Question:
I don't know why action bar and title is two-line.
Please help me make that on the same 1-line.
Source code is below:
'''
@Override
protected void onCreate(Bundle savedInstanceState) {
super.onCreate(savedInstanceState);
setContentView(R.layout.main_activity);
mPagerAdapter = new MyPagerAdapter(getSupportFragmentManager());
final ActionBar actionBar = getActionBar();
actionBar.setHomeButtonEnabled(false);
actionBar.setNavigationMode(ActionBar.NAVIGATION_MODE_TABS);
mViewPager = (ViewPager) findViewById(R.id.pager);
mViewPager.setAdapter(mPagerAdapter);
mViewPager.setOnPageChangeListener(new ViewPager.SimpleOnPageChangeListener() {
@Override
public void onPageSelected(int position) {
actionBar.setSelectedNavigationItem(position);
}
});
for (int i = 0; i < mPagerAdapter.getCount(); i++)
actionBar.addTab(actionBar.newTab().setText(mPagerAdapter.getPageTitle(i)).setTabListener(this));
}
'''
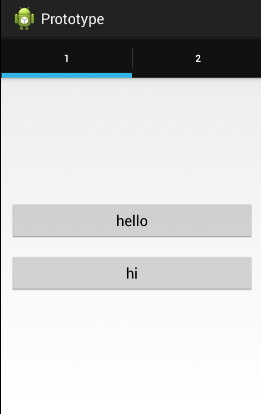
Answer: The line under your title is the TAB navigation, although it is an ActionBar feature, from what I understand, you think (and I agree) it's not part of the "main" ActionBar.
If you want some sort of navigation on the main ActionBar, you can do it by adding action items on your res/menu/main.xml, for example with IDs action_next and action_previous. If you're doing this, you can remove
'''
actionBar.setNavigationMode(ActionBar.NAVIGATION_MODE_TABS);
'''
And then you can add this to your Activity:
'''
@Override
public boolean onOptionsItemSelected(MenuItem item) {
switch (item.getItemId()) {
case R.id.action_previous:
mViewPager.setCurrentItem(mViewPager.getCurrentItem() - 1);
return true;
case R.id.action_next:
mViewPager.setCurrentItem(mViewPager.getCurrentItem() + 1);
return true;
}
return super.onOptionsItemSelected(item);
}
'''